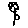
Label: flower